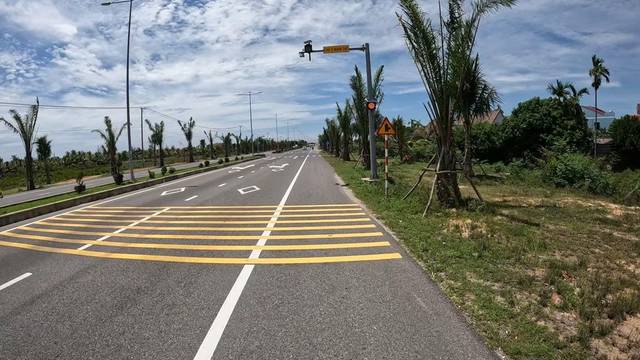
Region: Vietnam
Coordinates: 15.894, 108.356